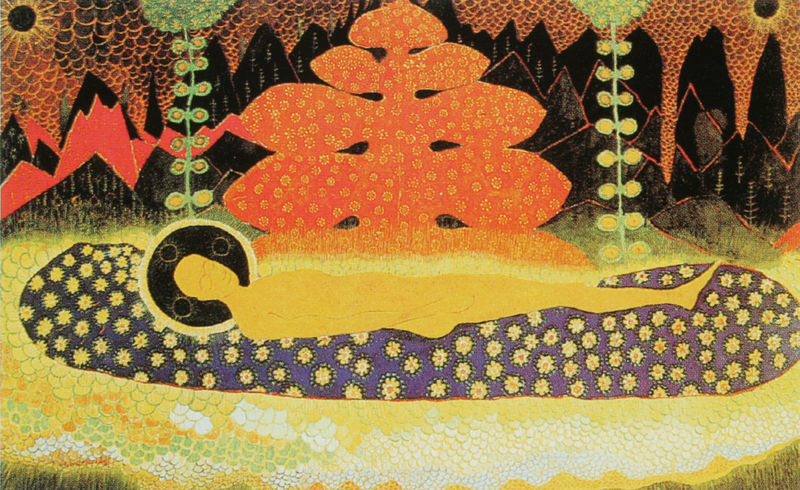
Titel: Epitaphios. Das Leichentuch Christi
Künstler: Kasimir Malewitsch
Standort: Moskau
Institution: Tretjakow-Galerie
Schlagwörter: akt, baum, berg, blau, blätter, dunkel, gemälde, himmel, körper, mann, nackt, nackter, schatten, schlaf, wasser, weiß, wolken, bäume, gelb, grün, landschaft, ocker, see, teich, blume, blumen, bunt, hell, hintergrund, licht, mund, nacht, nase, orange, schwarz, blüten, gras, rot, tier, wiese, flächig, muster, ornament, arm, augen, gesicht, leiche, mensch, tod, tot, toter, gräser, hügel, natur, büsche, sonne, haare, decke, spitzen, blatt, pflanze, pflanzen, wald, schuppen, garten, ranken, ornage, bein, farbig, japan, ruhig, ruhe, sofa, liegen, schlafen, abstrakt, berge, farben, fels, gebirge, modern, farbe, formen, lila, naiv, blümchen, silhouette, fluß, querformat, jugendstil, symmetrie, floral, ornamente, bett, blütenmuster, liegend, rousseau, bögen, flechten, blumenmuster, strahlen, traum, druck, sterne, tote, asiatisch, schlange, tanne, mosaik, ornamental, heiligenschein, mensche, nimbus, jesus, sterben, sonnenstrahlen, beet, blumenbeet, heiliger, heilig, träumen, schlafender, dekorativ, weise, drachen, tit, primärfarben, purpur, sonnen, sonnenblume, baume, primärfarbe, liegender, sonnenblumen, sonnenfinsternis, korona, phantastisch, aureola, schwarzer heiligenschein, zwei sonnen, blattformen, magisch, lsd, bralu, pflenzen, sonne mond, vblau, lmensch, pflanzenformen, verdunkelte sonne, liebt, blumenbett, heiliigenschein